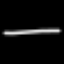
Label: line